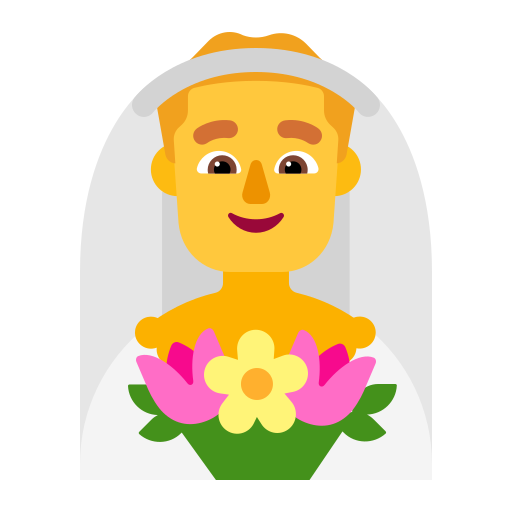
man with veil flat default